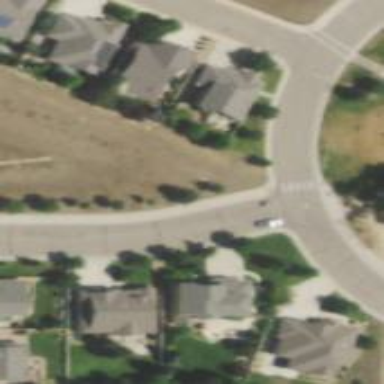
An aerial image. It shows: Residential road.